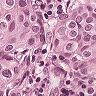
Metastatic tissue present: yes